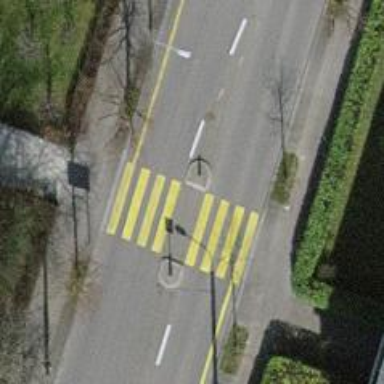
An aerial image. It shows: Marked crossing with pedestrian island.